Question: My goal is to scroll to the correct person when I tap the marker in GoogleMaps.
Each marker has already saved a reference to the respective index in the list, but i don't know how I can make the list scroll by itself.
Thanks for any help :)

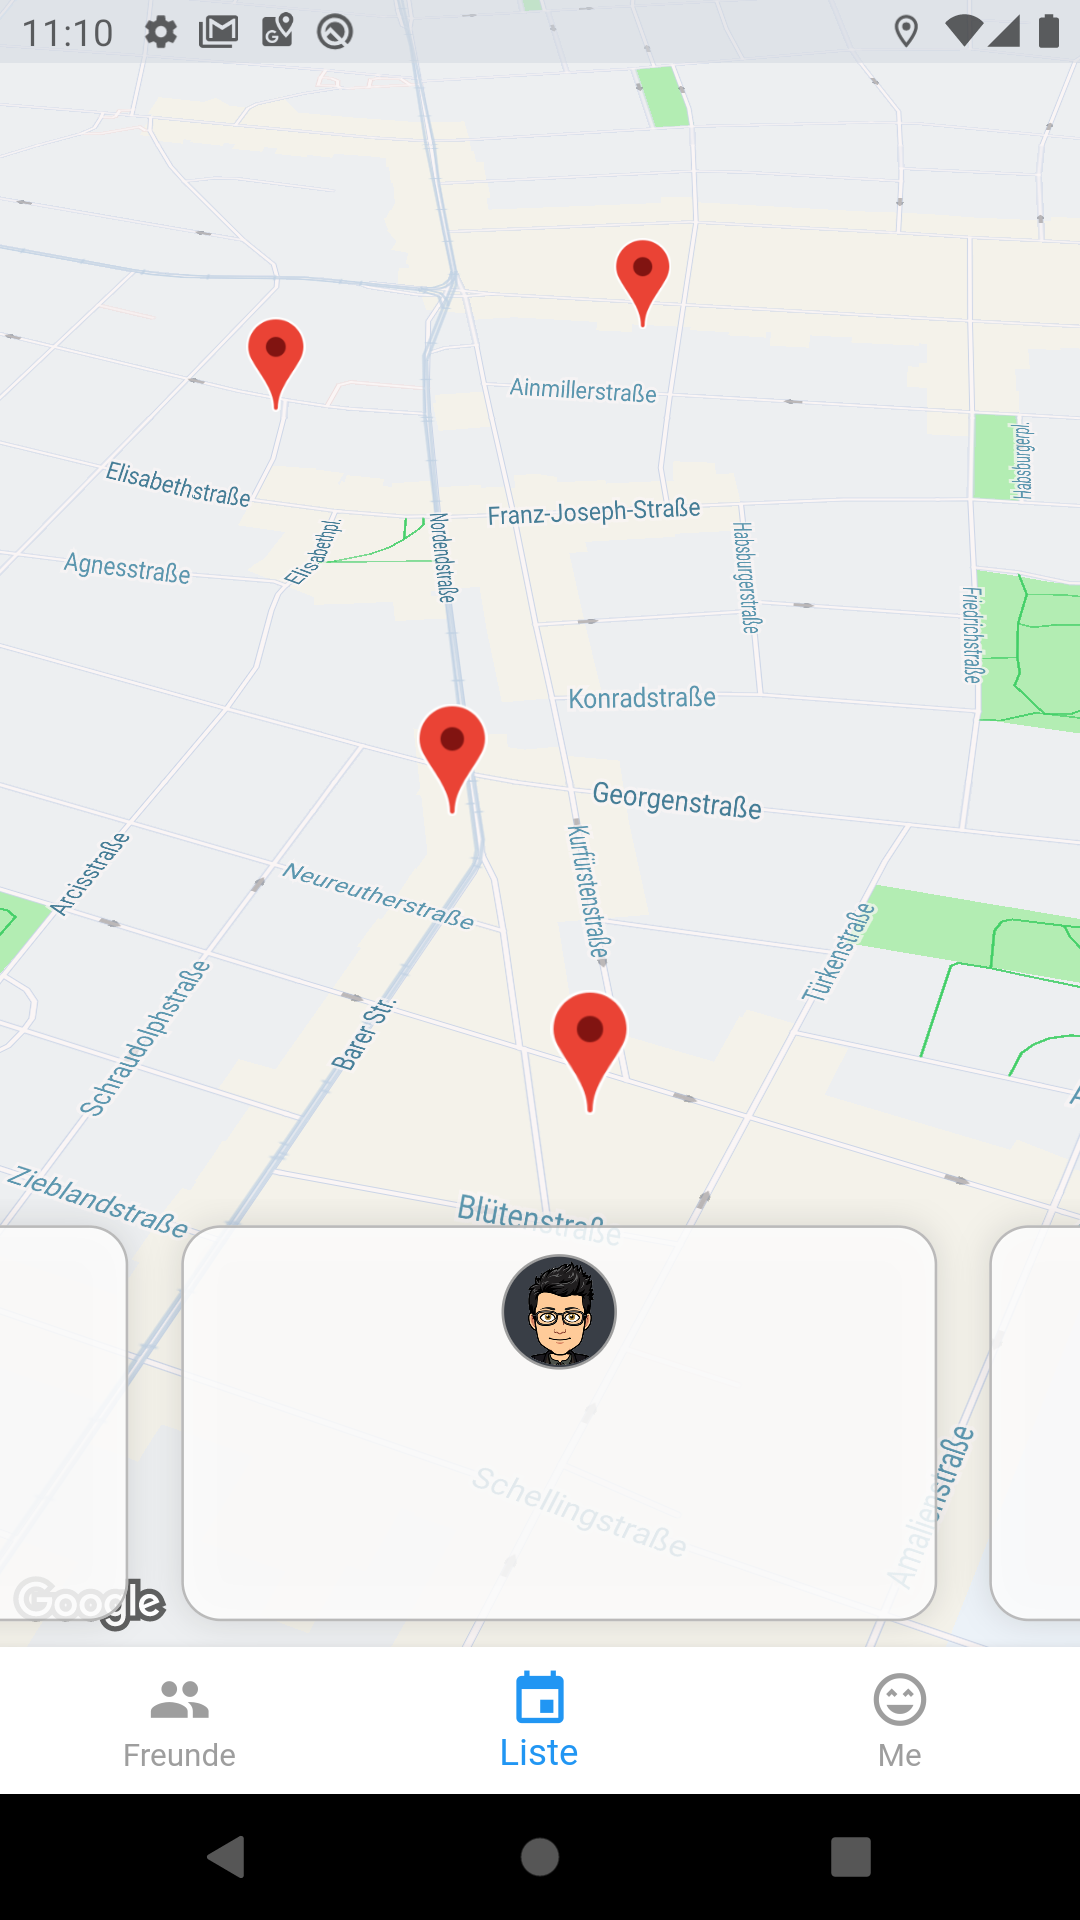
Answer: You can assign a <URL>.
### GlobalKey
You need the global key in order to access the <URL> of your widget.
You will need to either store this global key as a variable in your 'StatefulWidget' (preferrably).
### ScrollController
You will also need to store a scroll controller in order to scroll to the position of your list view.
---
Here is how you would do it in the <URL> of your widget:
'''
final itemKey = GlobalKey();
final scrollController = ScrollController();
@override
void dispose() {
scrollController.dispose();
super.dispose();
}
@override
Widget build(BuildContext context) {
// Return your widget tree in here.
// I am only showing the ListView section.
...
ListView(
...,
controller: scrollController,
// You can also use a builder list view or w/e else.
// You only need to supply the GlobalKey to exactly one item.
children: <Widget>[
SomeWidget(
key: itemKey,
...,
),
],
)
...
}
'''
Now, you will be able to scroll to your selected item:
'''
scrollController.position.ensureVisible(
itemKey.currentContext.findRenderObject()!,
alignment: 0.5, // How far into view the item should be scrolled (between 0 and 1).
duration: const Duration(seconds: 1),
);
'''